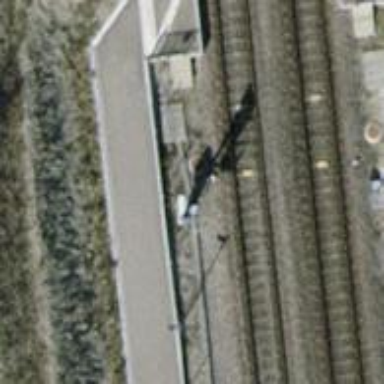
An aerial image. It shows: Railway signal.